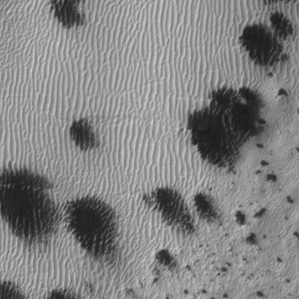
Label: frost